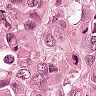
Metastatic tissue present: yes